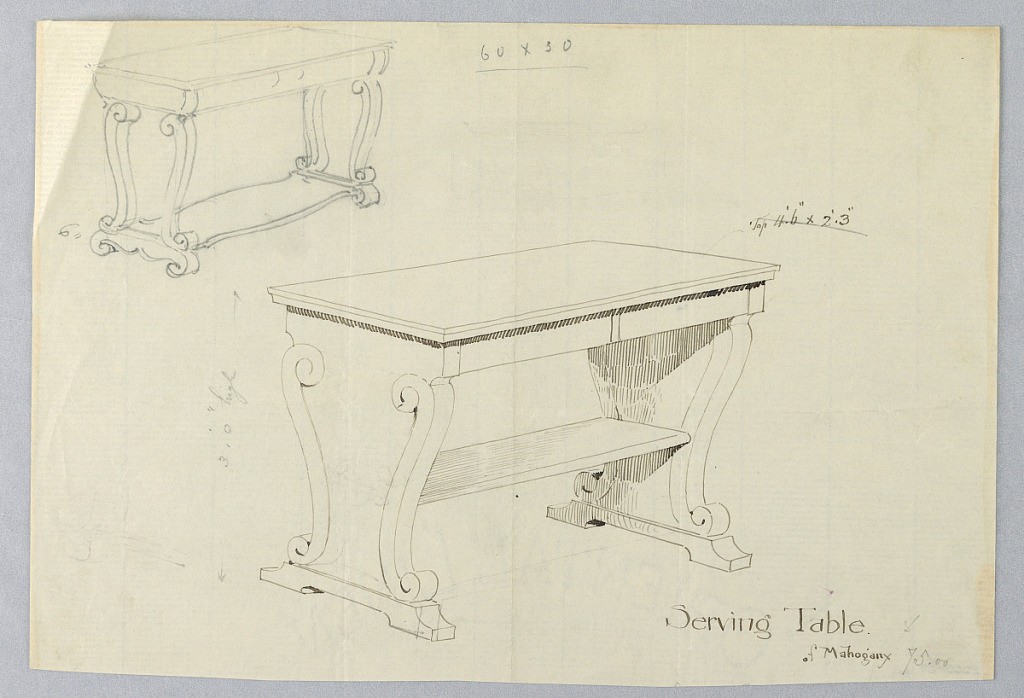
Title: Design for Serving Table with Alternate Design Sketch
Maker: A.N. Davenport Co.
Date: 1900–05
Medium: Pen and black ink on thin cream paper
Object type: Drawing
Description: Narrow rectangular body raised on solid double-scroll side supports; lower shelf attached half way above floor; upper left corner, alternate design with body raised on 4 scrolling legs.